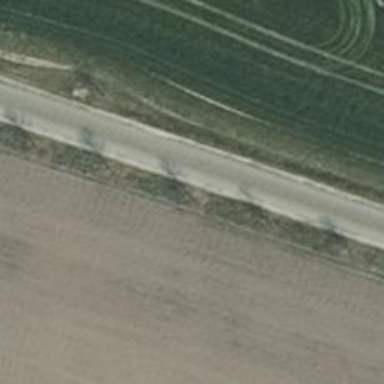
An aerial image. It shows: Avenue lined with trees.